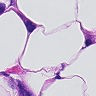
Metastatic tissue present: yes